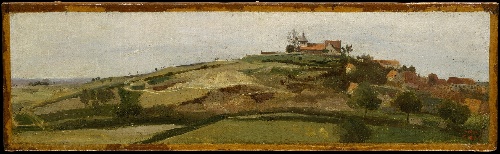
Title: View of Lormes
Artist: Camille Corot
Artist bio: French, Paris 1796–1875 Paris
Date: early 1840s
Object type: Painting
Classification: Paintings
Medium: Oil on canvas
Dimensions: 6 1/2 x 21 5/8 in. (16.5 x 54.9 cm)
Department: European Paintings
Credit line: Gift of Mr. and Mrs. Walter Mendelsohn, 1980
Accession year: 1980
Repository: Metropolitan Museum of Art, New York, NY
Tags: Villages|Landscapes